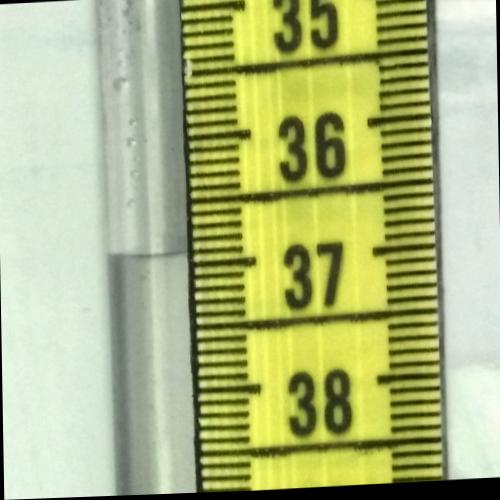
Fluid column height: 36.9 cm